Question: I have a .wav file and I am plotting waveform using ZedGraph. I am calculating the energies of .wav file of each second and if energy is less then 4 I want to draw the sample in different color. I have created two 'PointPairLlist' and 'LineItem' to do this but there is a problem while merging these two list. Here is my code and how my graph appears.
'''
LineItem myCurveAudio;
LineItem myCurveAudio2;
PointPairList list1 = new PointPairList();
PointPairList list2 = new PointPairList();
while(true)
{
for (int i = 0; i < fmainBuffer.Length; i++)
{
float segmentSquare = fmainBuffer[i] * fmainBuffer[i];
listOfSquaredSegment.Add(segmentSquare);
}
float energy = (float)Math.Sqrt(listOfSquaredSegment.Sum());
if (energy < 4)
{
for (int i = 0; i < read; i += (int)window)
{
list1.Add((float)(count / ((float)read / (float)window)), fmainBuffer[i]);
count++;
}
}
else
{
for (int i = 0; i < read; i += (int)window)
{
list4.Add((float)(count / ((float)read / (float)window)), fmainBuffer[i]);
count++;
}
}
}
zgc.MasterPane.PaneList[1].XAxis.Scale.MaxAuto = true;
zgc.MasterPane.PaneList[1].XAxis.Scale.MinAuto = true;
zgc.MasterPane.PaneList[1].XAxis.Type = AxisType.Linear;
zgc.MasterPane.PaneList[1].XAxis.Scale.Format = "";
zgc.MasterPane.PaneList[1].XAxis.Scale.Min = 0;
myCurveAudio = zgc.MasterPane.PaneList[1].AddCurve(null, list1, Color.Lime, SymbolType.None);
myCurveAudio2 = zgc.MasterPane.PaneList[1].AddCurve(null, list4, Color.Red, SymbolType.None);
'''

The lines of myCurveAudio and myCurveAudio2 intersect like in the picture.
How can I merge these two list preventing those intersections?
I have also tried to add 'double.NaN to end of the lists but it did not work.
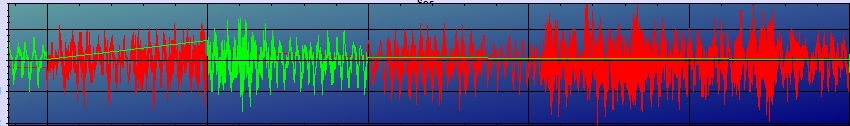
Answer: <URL>
This tutorial helped me to solve my problem. There is no need two or more 'PointPairList' Here is my code:
'''
float energy = (float)Math.Sqrt(listOfSquaredSegment.Sum());
for (int i = 0; i < fmainBuffer.Length; i += (int)window)
{
listaudio.Add((float)(count / ((float)8000 / (float)window)) / 5, fmainBuffer[i], energy > 4 ? 2.0 : 1.0);
count++;
}
myCurveAudio = zgc.MasterPane.PaneList[1].AddCurve(null, listaudio, Color.Lime, SymbolType.None);
Fill fill = new Fill(Color.Lime, Color.Red);
fill.RangeMin = 1;
fill.RangeMax = 2;
fill.Type = FillType.GradientByZ;
myCurveAudio.Line.GradientFill = fill;
'''